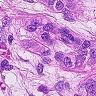
Metastatic tissue present: yes